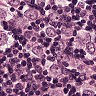
Metastatic tissue present: yes